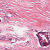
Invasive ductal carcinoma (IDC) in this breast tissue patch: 1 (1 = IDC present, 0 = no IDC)